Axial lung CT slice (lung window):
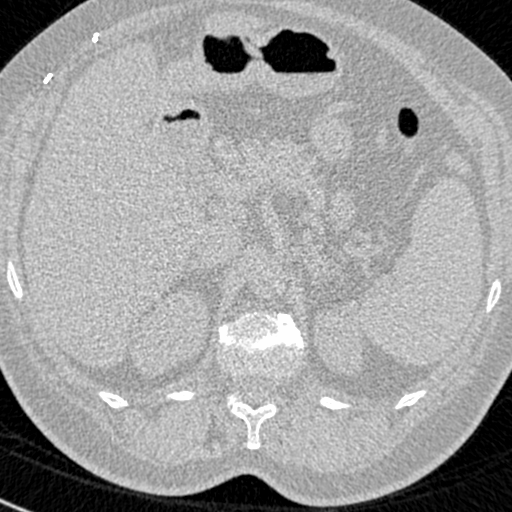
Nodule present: no